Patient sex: F
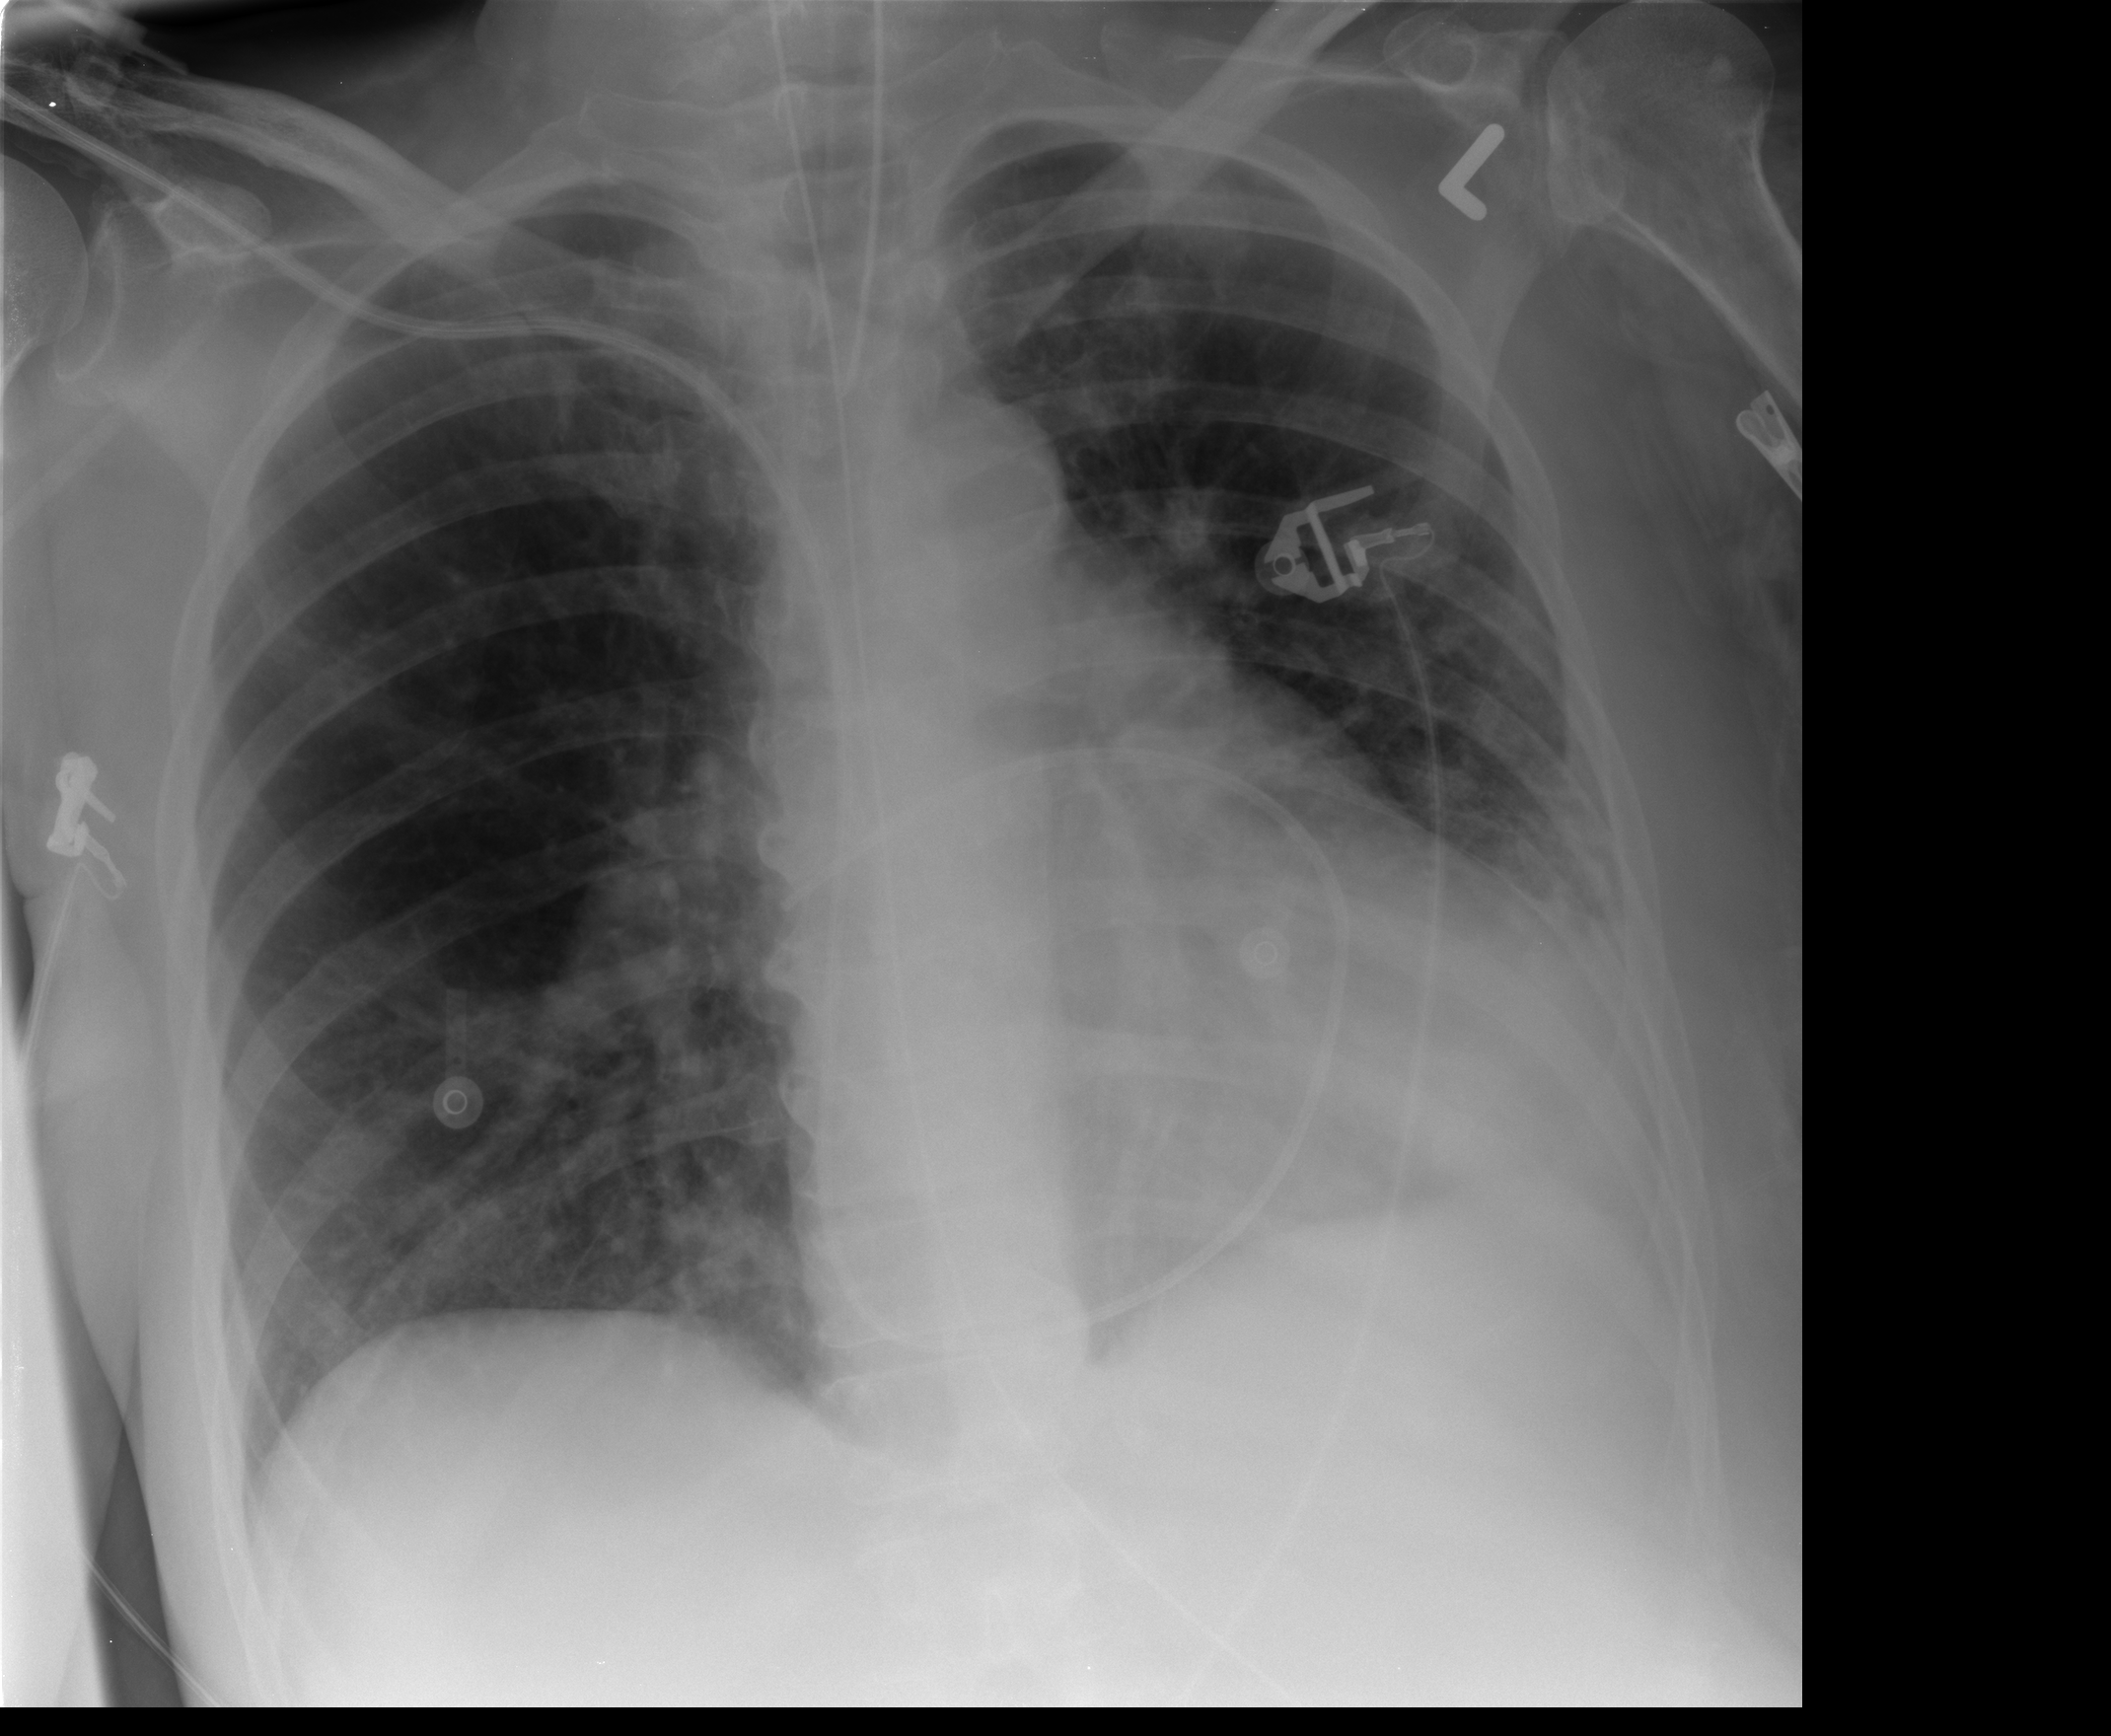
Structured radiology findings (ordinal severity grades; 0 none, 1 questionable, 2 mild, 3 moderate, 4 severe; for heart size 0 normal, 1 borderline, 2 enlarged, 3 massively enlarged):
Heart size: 2
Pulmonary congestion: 0
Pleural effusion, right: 0
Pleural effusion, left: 1
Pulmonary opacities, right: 0
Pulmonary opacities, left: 2
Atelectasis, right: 2
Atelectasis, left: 2